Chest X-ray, AP view. Patient: 51 years old, sex M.
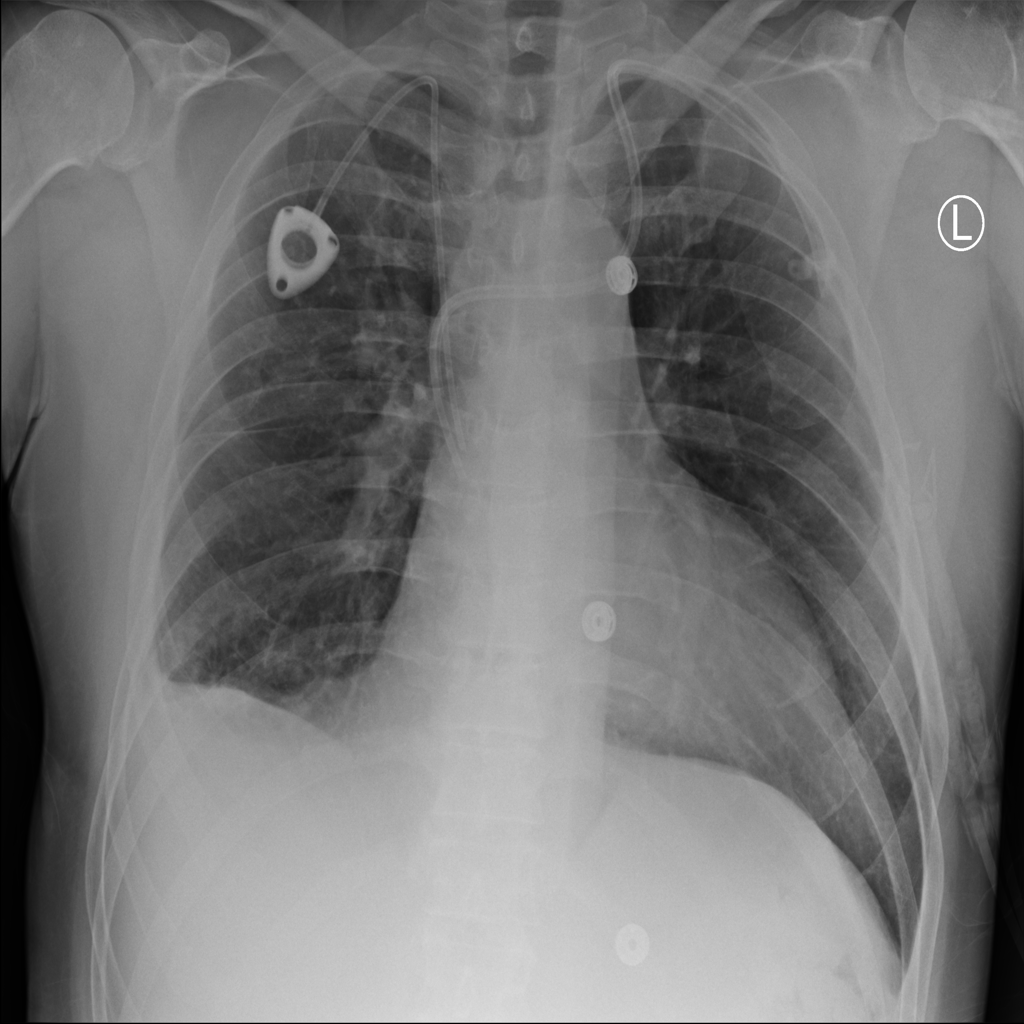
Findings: Effusion, Nodule